Question: I need to set the sql server columns "default value or binding" OnModelCreating (or as an property attribute) in EF code first. The reason is that I want to use sql 2012 sequence instead of autogenerated identity.
To use a sequence in sql 2012 i need to achive this:

How can this be done with entity framework 4.3 Code first?
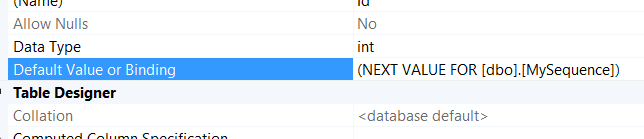
Answer: I think this isn't supported yet for entity framework CodeFirst so default value can be set only with the help of XML mapping (EDMX).
You can vote here for new features:
<URL>
As much as i know FluentAPI enables you to use 'DatabaseGeneratedOption' <URL>
'''
protected override void OnModelCreating(DbModelBuilder modelBuilder)
{
modelBuilder.Entity<YourEntity>().Property(p => p.YourColumn)
.HasDatabaseGeneratedOption(DatabaseGeneratedOption.Identity) //None,Identity,Computed
}
'''